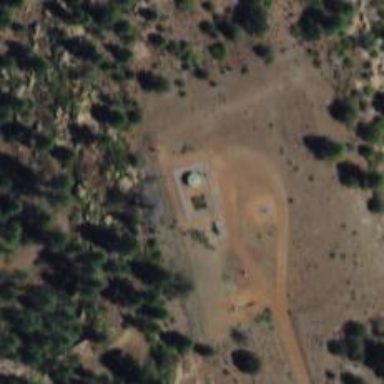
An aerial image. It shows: Storage tank that is man-made.